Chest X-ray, PA view. Patient: 54 years old, sex F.
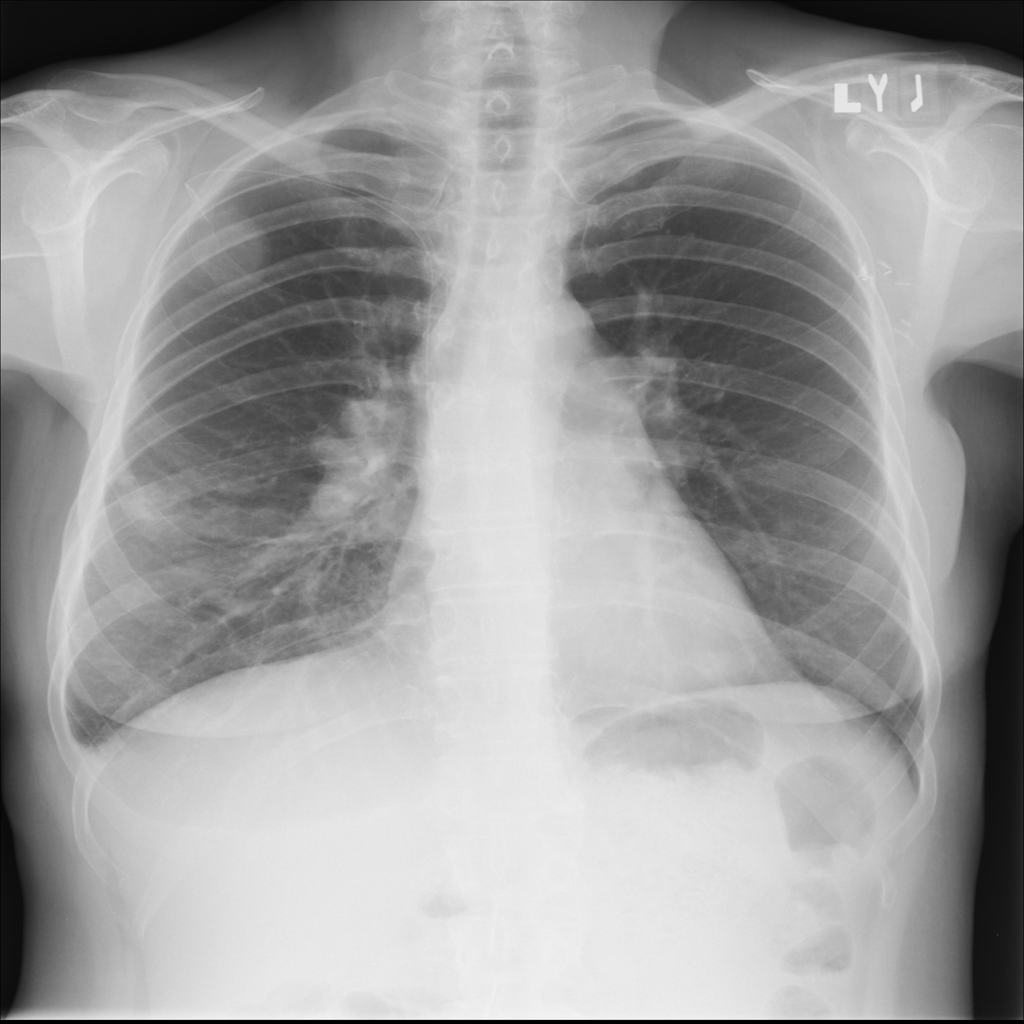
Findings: Effusion, Mass